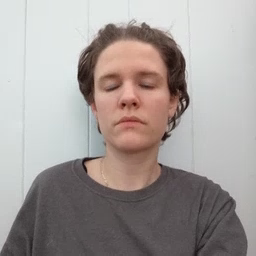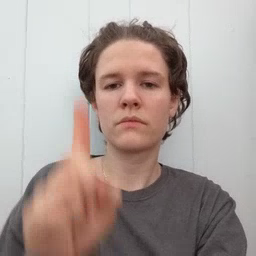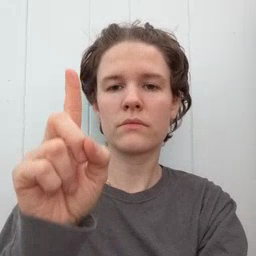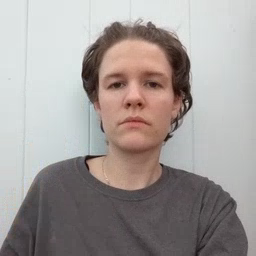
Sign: up